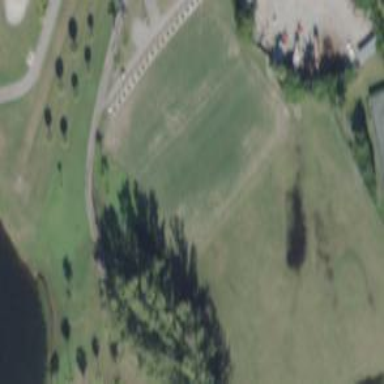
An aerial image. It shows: Golf fairway surrounded by grass.